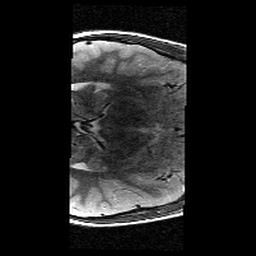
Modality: T2w
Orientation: axial
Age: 9
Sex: male
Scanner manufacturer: siemens
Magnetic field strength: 3 T
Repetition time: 9.23 s
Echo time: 0.067 s